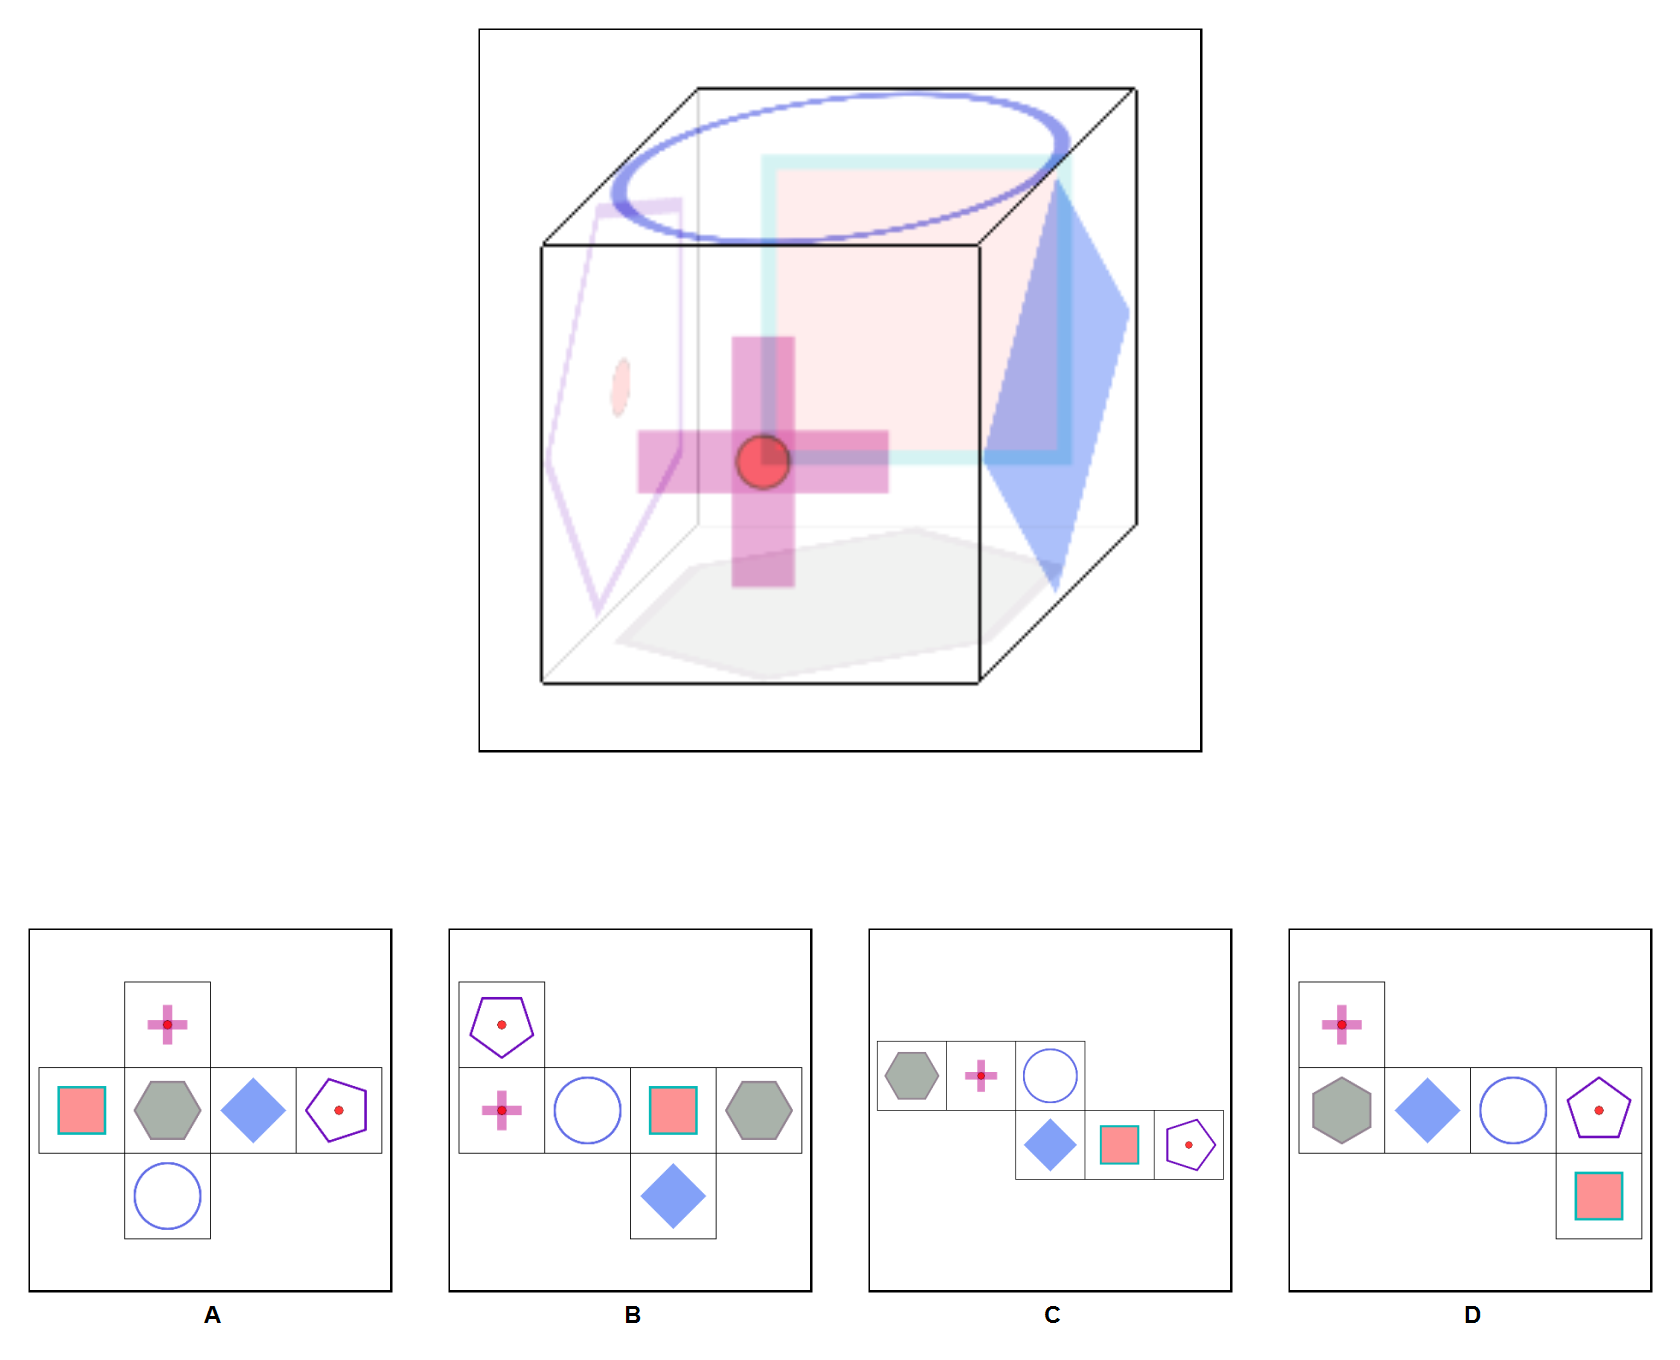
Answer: A